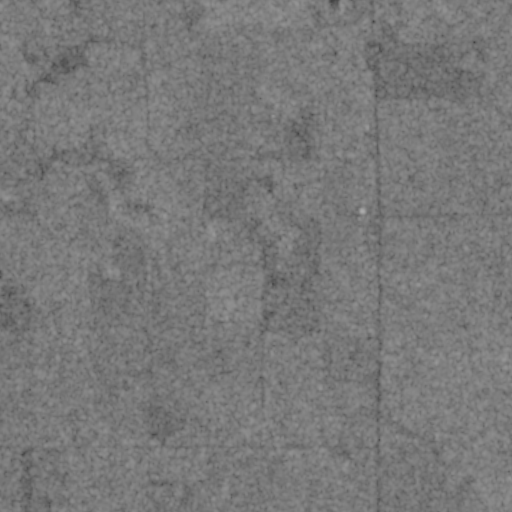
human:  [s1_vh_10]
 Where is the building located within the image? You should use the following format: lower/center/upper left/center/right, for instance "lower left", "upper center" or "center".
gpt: The building is located in the upper left of the image.
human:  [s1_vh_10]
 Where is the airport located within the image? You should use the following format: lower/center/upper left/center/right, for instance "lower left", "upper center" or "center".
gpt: There is no airport in the image.

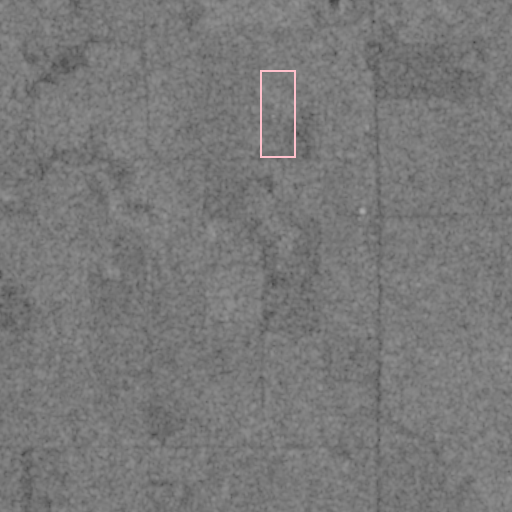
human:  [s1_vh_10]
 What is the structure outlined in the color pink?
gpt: The structure outlined in pink is a park.
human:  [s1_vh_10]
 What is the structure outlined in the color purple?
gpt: There is no purple outline.